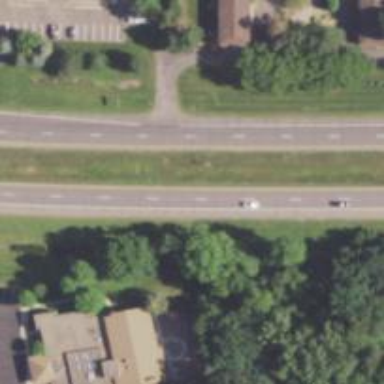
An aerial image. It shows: Asphalt trunk highway.